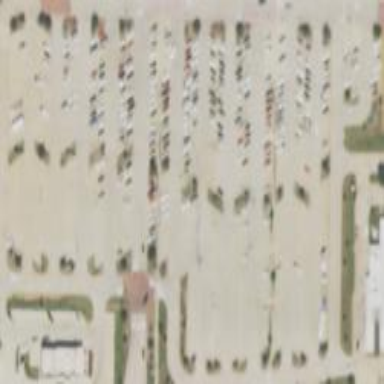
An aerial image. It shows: Parking area with concrete surface.